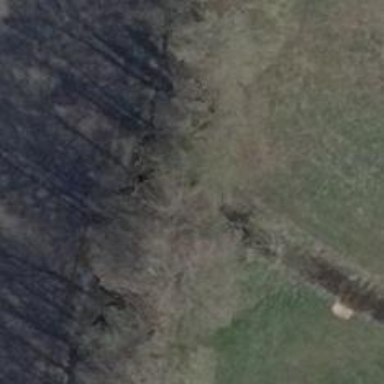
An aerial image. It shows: Row of trees in natural setting.